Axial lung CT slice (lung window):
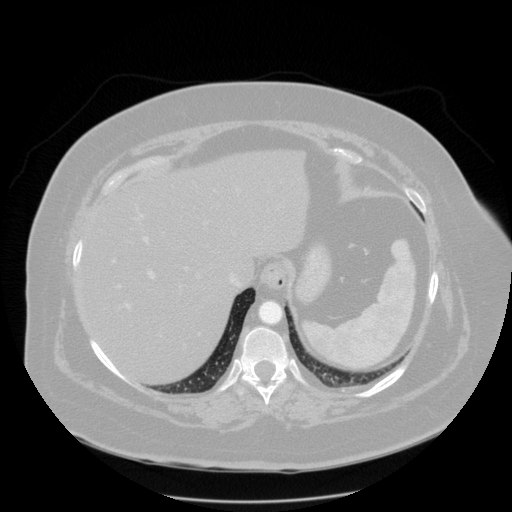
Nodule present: no